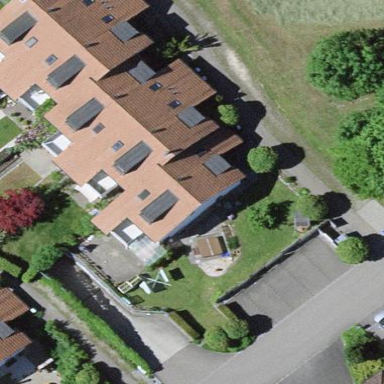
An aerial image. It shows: Terrace building.